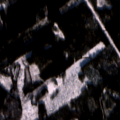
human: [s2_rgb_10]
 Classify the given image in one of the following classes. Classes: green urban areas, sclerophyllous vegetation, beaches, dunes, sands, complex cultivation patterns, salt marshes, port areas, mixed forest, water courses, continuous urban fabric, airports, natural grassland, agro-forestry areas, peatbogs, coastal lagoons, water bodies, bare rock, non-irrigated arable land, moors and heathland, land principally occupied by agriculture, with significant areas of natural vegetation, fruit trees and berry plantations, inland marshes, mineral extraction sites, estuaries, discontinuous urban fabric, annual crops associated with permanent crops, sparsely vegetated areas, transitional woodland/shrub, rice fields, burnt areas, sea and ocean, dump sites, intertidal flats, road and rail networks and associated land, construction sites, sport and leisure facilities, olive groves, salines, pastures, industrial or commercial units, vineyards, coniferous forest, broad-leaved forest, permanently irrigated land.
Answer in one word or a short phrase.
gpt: coniferous forest, mixed forest, transitional woodland/shrub